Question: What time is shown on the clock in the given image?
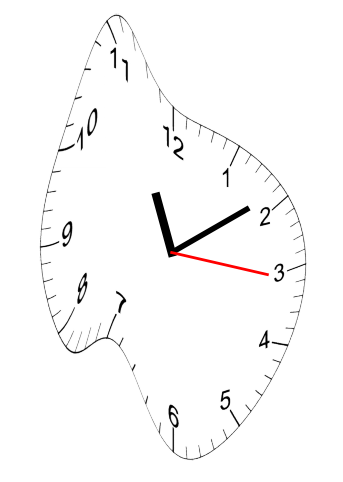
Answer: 11:09:16